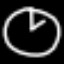
Label: clock